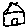
Label: house